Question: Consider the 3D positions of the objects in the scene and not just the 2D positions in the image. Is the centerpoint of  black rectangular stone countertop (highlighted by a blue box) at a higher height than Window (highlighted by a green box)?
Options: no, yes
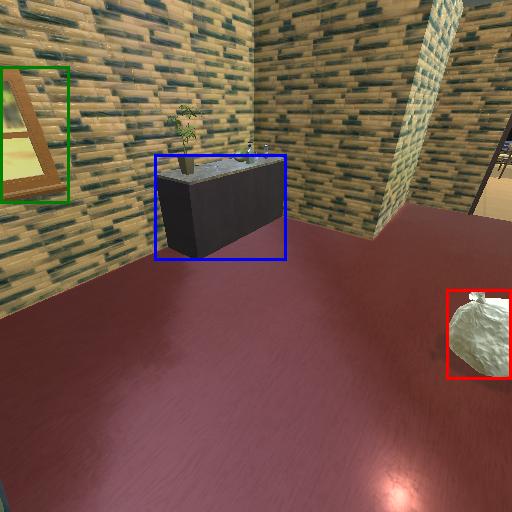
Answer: no